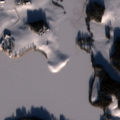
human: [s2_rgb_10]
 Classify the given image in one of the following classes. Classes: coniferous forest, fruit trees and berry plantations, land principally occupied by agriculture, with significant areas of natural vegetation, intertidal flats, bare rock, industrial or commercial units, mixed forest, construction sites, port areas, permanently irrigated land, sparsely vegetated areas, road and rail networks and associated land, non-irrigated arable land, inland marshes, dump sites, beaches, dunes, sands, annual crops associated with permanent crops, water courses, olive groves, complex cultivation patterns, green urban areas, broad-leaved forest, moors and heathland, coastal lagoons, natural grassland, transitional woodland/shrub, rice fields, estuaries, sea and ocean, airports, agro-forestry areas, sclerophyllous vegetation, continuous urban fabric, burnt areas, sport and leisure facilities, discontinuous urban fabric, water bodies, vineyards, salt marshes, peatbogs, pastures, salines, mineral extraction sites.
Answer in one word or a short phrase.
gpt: non-irrigated arable land, land principally occupied by agriculture, with significant areas of natural vegetation, coniferous forest, mixed forest, water bodies